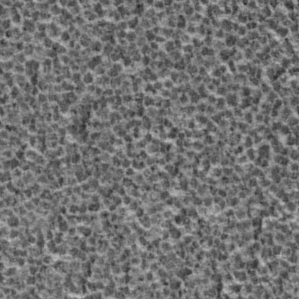
Label: frost